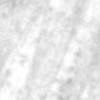
Label: no_change